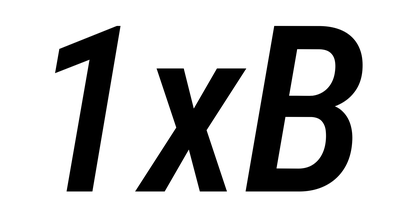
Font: Roboto-Italic_Condensed_Medium_Italic